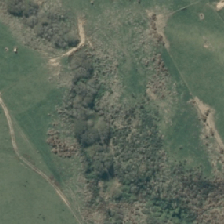
Land cover: low_producing_grassland